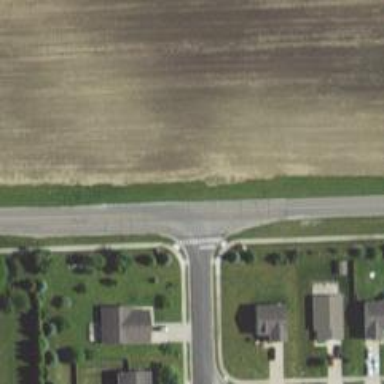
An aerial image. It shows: Tertiary road.